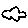
Label: cloud